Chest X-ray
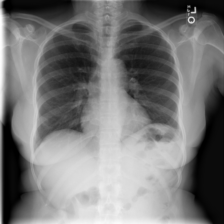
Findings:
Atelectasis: negative
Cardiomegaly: negative
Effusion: negative
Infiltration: negative
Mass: negative
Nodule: negative
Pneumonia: negative
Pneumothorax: negative
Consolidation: negative
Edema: negative
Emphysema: negative
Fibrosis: negative
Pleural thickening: negative
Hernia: negative